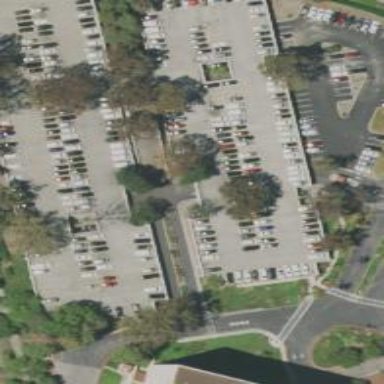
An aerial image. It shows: Multi-storey parking lot with asphalt surface.